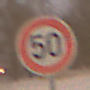
Verkehrszeichen: Geschwindigkeit50
Umgebung: Outdoor, Urban
Tageszeit: Night
Wetter: Overcast
Licht: Artificial
Jahreszeit: Winter
Kontrast: MediumContrast